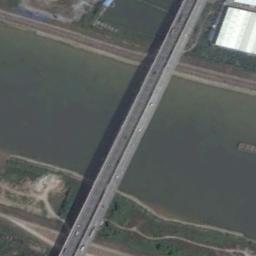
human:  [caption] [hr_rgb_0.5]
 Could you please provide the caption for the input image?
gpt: A bridge connects the residential areas on both sides of the strait .

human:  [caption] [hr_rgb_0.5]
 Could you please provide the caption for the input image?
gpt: There is a white bridge over the river with grass beside .

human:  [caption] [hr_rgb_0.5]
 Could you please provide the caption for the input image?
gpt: A bridge built on a dark green river and some buildings on both sides of the river .

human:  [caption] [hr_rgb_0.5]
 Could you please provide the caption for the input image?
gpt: A bridge connects the land on both sides of the turquoise river  There are many cars on the bridge .

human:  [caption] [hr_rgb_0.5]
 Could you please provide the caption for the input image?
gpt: A white building is beside the bridge .